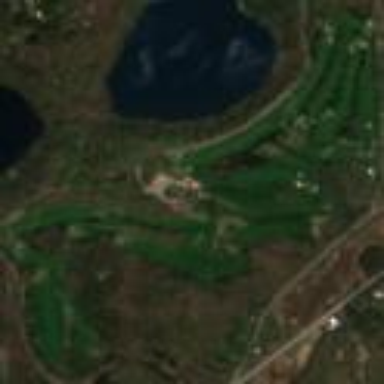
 place for golfing and leisure activities."